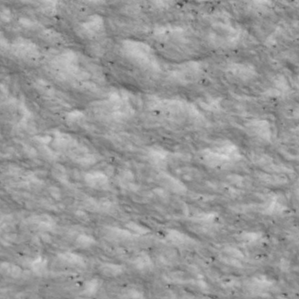
Label: non_frost